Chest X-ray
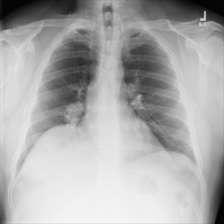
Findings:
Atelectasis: positive
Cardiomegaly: negative
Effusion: negative
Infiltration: negative
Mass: positive
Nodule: negative
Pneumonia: negative
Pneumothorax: negative
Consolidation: negative
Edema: negative
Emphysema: negative
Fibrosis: negative
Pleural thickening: negative
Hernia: negative